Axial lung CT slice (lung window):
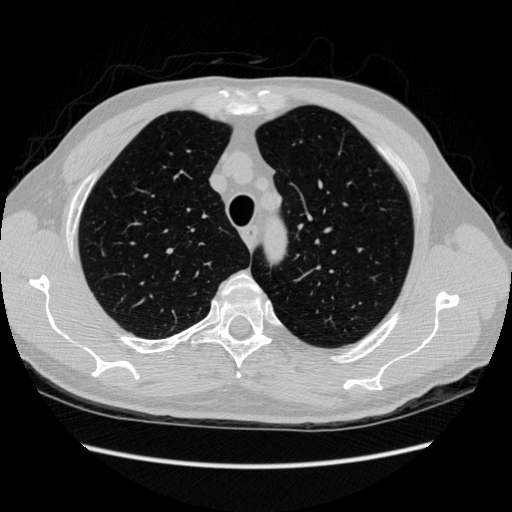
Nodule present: no